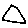
Label: triangle